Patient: sex M, age 45
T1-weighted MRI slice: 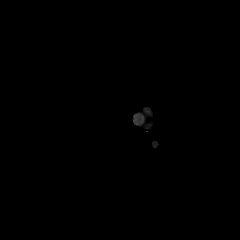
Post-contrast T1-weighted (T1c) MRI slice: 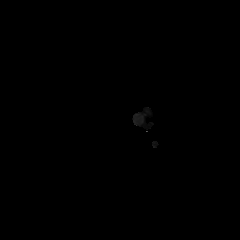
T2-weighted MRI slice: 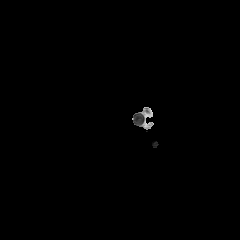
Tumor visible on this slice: no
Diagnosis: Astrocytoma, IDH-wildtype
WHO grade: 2